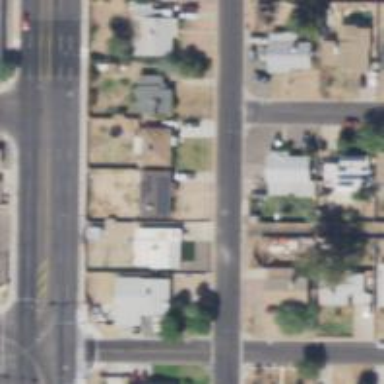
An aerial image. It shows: Alley classified as service road.